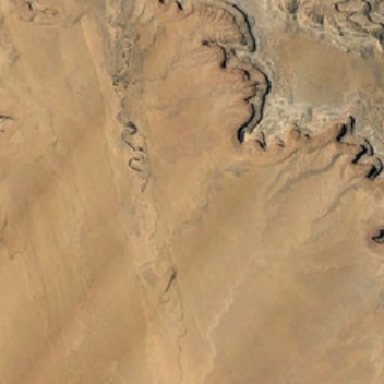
There is a tiny crystal clear pond in this white desert with some circles .